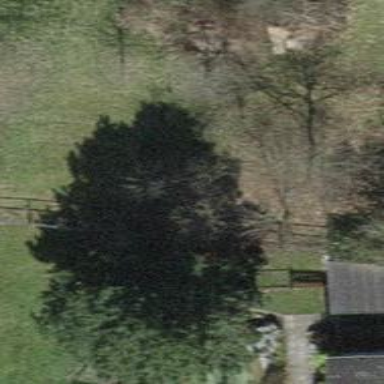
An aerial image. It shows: Urban tree adds touch of nature to the surroundings.